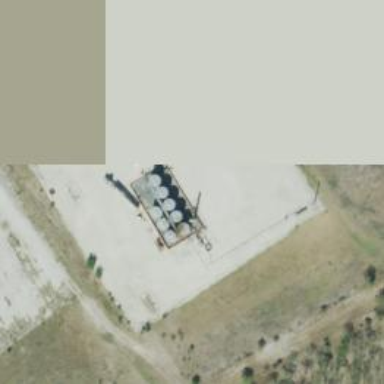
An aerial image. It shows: Storage tank with man-made structure.